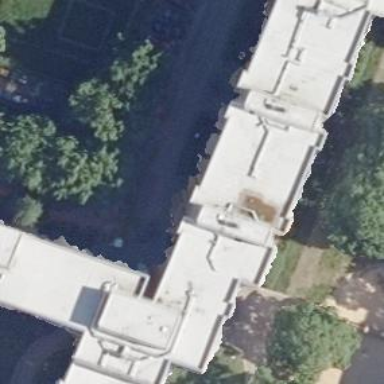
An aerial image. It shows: Flat-roofed apartment building.